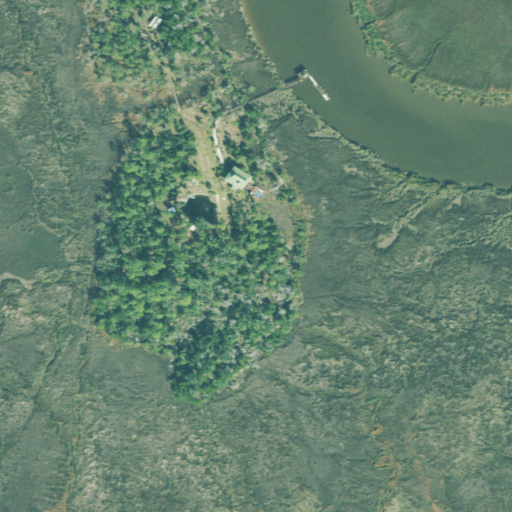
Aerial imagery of island in Georgia named Eagle Island containing herbaceous wetlands, evergreen forest, open water, and open development